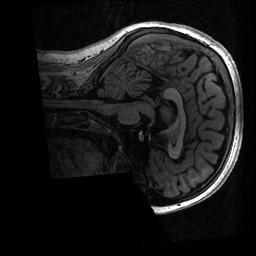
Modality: T1w
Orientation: sagittal
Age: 21
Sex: female
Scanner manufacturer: ge
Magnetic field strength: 3 T
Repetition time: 0.006952 s
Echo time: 0.00292 s